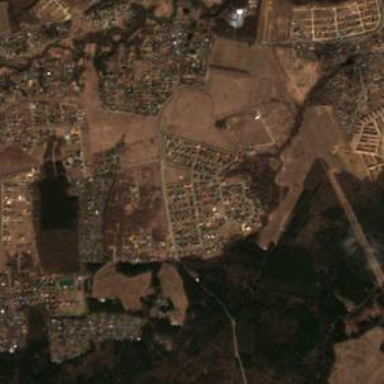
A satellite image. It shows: Rural residential area with cottage settlements. It is surrounded by wall.